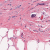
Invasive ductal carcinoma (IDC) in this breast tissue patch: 1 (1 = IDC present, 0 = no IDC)